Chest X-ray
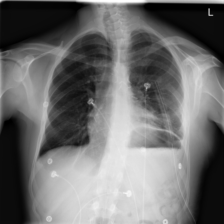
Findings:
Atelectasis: positive
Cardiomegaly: negative
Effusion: negative
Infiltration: negative
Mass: negative
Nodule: negative
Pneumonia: negative
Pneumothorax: negative
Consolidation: negative
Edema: negative
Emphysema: negative
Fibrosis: negative
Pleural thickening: negative
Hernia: negative